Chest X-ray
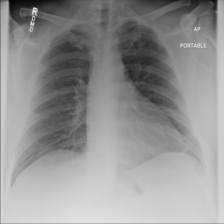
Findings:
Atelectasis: negative
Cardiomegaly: negative
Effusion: negative
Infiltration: negative
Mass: negative
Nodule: negative
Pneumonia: negative
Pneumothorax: negative
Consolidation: negative
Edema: negative
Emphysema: negative
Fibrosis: negative
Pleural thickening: negative
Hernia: negative